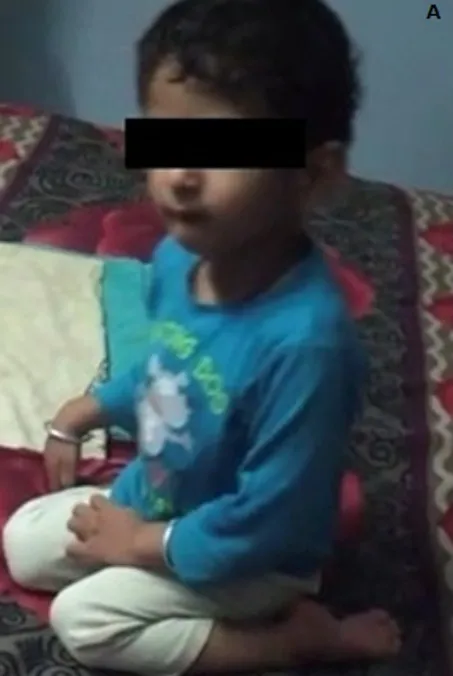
Functional abilities of the child:. Adopted W-sitting, and ,was not able to walk at the age of 5 years.
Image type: medical_photograph (other_medical_photograph)